Question: I am attempting to add Excel Export functionality to my MVC5/Code-First Entity Framework application via the <URL> library and 'System.Linq.Dynamic'. On my Export 'View' I have filled a 'MultiSelectList' with each of my 'INV_Assets' model properties. These then get passed into my 'ExportController' to designate which fields of the model are to be exported.
I've gotten the Headers to export into Row 1, but I'm still having difficulty getting the data to export. Currently the data for my selected fields all comes across, but each value is exported as a long string into it's own row in Column A. For example, if I select the following fields (Status, ip_address, mac_address, note, owner, cost, po_number, and description) I get the following:
Row1: '[Status][ip_address][mac_address][note][owner][cost][po_number][description]'
Row2: '[{Status=SIGNEDOUT, ip_address=10.10.121.25, mac_address=10.10.134.11, note=, owner=John Smith, cost=35.00, po_number=G348, description=This is a description of the item.}][][][][][][][]'
Does anyone know how to break this up to where the values actually go into the correct column cells instead of as one long giant string?
'''
using System;
using System.Collections.Generic;
using System.Linq;
using System.Web;
using System.Web.Mvc;
using System.Web.UI;
using System.Web.UI.WebControls;
using System.IO;
using InventoryTracker.DAL;
using OfficeOpenXml;
using InventoryTracker.Models;
using System.Linq.Dynamic;
namespace InventoryTracker.Controllers
{
public class ExportController : Controller
{
InventoryTrackerContext _db = new InventoryTrackerContext();
public static List<DynamicColumns> DynamicColumnsCollection = new List<DynamicColumns>();
[HttpPost]
public ActionResult ExportUsingEPPlus(ExportAssetsViewModel model)
{
ExcelPackage package = new ExcelPackage();
var ws = package.Workbook.Worksheets.Add("TestExport");
var exportFields = new List<string>();
foreach (var selectedField in model.SelectedFields)
{
// Adds selected fields to [exportFields] List<string>
exportFields.Add(model.ListOfExportFields.First(s => s.Key == selectedField).Value);
}
IQueryable selectStatement = DynamicSelectionColumns(exportFields);
// Loops to insert column headings into Row 1 of Excel
for (int i = 0; i < exportFields.Count(); i++)
{
ws.Cells[1, i + 1].Value = exportFields[i].ToString();
}
// Insert Data -- Currently all one long string in Column A per record
if (selectStatement.Count() > 0)
{
ws.Cells["A2"].LoadFromCollection(selectStatement.Cast<object>(), true);
}
var memoryStream = new MemoryStream();
package.SaveAs(memoryStream);
string fileName = "Exported-InventoryAssets-" + DateTime.Now + ".xlsx";
string contentType = "application/vnd.openxmlformats-officedocument.spreadsheetml.sheet";
memoryStream.Position = 0;
return File(memoryStream, contentType, fileName);
}
public IQueryable DynamicSelectionColumns(List<string> fieldsForExport)
{
using (var db = new InventoryTrackerContext())
{
string fieldIds = "," + "4,5,3,2,6,17,11,12" + ",";
var taskColum = Enum.GetValues(typeof(EnumTasks)).Cast<EnumTasks>().Where(e => fieldIds.Contains("," + ((int)e).ToString() + ",")).Select(e => e.ToString().Replace("_", ""));
string select = "new ( " + string.Join(", ", fieldsForExport) + ")";
return db.INV_Assets.ToList().Select(t => new DynamicColumns()
{
Id = t.Id,
Manufacturer = Convert.ToString(t.Manufacturer.manufacturer_description),
Type = t.Type.type_description,
Location = t.Location.location_room,
Vendor = t.Vendor.vendor_name,
Status = t.Status.status_description,
ip_address = t.ip_address,
mac_address = t.mac_address,
note = t.note,
owner = t.owner,
//Module = t.Module != null ? t.Module.Name : "",
cost = t.cost,
po_number = t.po_number,
description = t.description,
invoice_number = t.invoice_number,
serial_number = t.serial_number,
asset_tag_number = t.asset_tag_number,
acquired_date = t.acquired_date,
disposed_date = t.disposed_date,
verified_date = t.verified_date,
created_date = t.created_date,
created_by = t.created_by,
modified_date = t.modified_date,
modified_by = t.modified_by
}).ToList().AsQueryable().Select(select);
}
}
}
public class DynamicColumns : INV_Assets
{
public string Model { get; set; }
public string Manufacturer { get; set; }
public string Type { get; set; }
public string Location { get; set; }
public string Vendor { get; set; }
public string Status { get; set; }
public string ip_address { get; set; }
public string mac_address { get; set; }
public string note { get; set; }
public string owner { get; set; }
public decimal cost { get; set; }
public string po_number { get; set; }
public string description { get; set; }
public int invoice_number { get; set; }
public string serial_number { get; set; }
public string asset_tag_number { get; set; }
public DateTime? acquired_date { get; set; }
public DateTime? disposed_date { get; set; }
public DateTime? verified_date { get; set; }
public DateTime created_date { get; set; }
public string created_by { get; set; }
public DateTime? modified_date { get; set; }
public string modified_by { get; set; }
}
public enum EnumTasks
{
Model = 1,
Manufacturer = 2,
Type = 3,
Location = 4,
Vendor = 5,
Status = 6,
ip_address = 7,
mac_address = 8,
note = 9,
owner = 10,
cost = 11,
po_number = 12,
description = 13,
invoice_number = 14,
serial_number = 15,
asset_tag_number = 16,
acquired_date = 17,
disposed_date = 18,
verified_date = 19,
created_date = 20,
created_by = 21,
modified_date = 22,
modified_by = 23
}
}
'''
---
:
Thanks to Joao Silva's suggestion, the fields now come across into their own individual cells within proper selected columns:
:
'''
[HttpPost]
public ActionResult ExportUsingEPPlus(ExportAssetsViewModel model)
{
ExcelPackage package = new ExcelPackage();
var ws = package.Workbook.Worksheets.Add("TestExport");
var exportFields = new List<string>();
foreach (var selectedField in model.SelectedFields)
{
// Adds selected fields to [exportFields] List<string>
exportFields.Add(model.ListOfExportFields.First(s => s.Key == selectedField).Value);
}
{
ws.Cells[1, i + 1].Value = exportFields[i].ToString();
}
var membersToShow = typeof(INV_Assets).GetMembers().Where(p => exportFields.Contains(p.Name)).ToArray();
ws.Cells["A2"].LoadFromCollection(_db.INV_Assets.ToList(), false, TableStyles.None, BindingFlags.Default, membersToShow);
var memoryStream = new MemoryStream();
package.SaveAs(memoryStream);
string fileName = "Exported-InventoryAssets-" + DateTime.Now + ".xlsx";
string contentType = "application/vnd.openxmlformats-officedocument.spreadsheetml.sheet";
memoryStream.Position = 0;
return File(memoryStream, contentType, fileName);
}
'''
:

The only issue I still have is the 'ForeignKey' fields within my model. For example, '[Status]' is defined in my 'INV_Assets' Model as:
'''
[Required]
public int Status_Id { get; set; }
[ForeignKey("Status_Id")]
public virtual INV_Statuses Status { get; set; }
'''
When the current export executes though, instead of getting say 'AVAILABLE'/'RECYCLED', the '[Status]' column in excel contains 'InventoryTracker.Models.INV_Statuses' in every cell for each record exported.
Can anyone offer insight into how to get not only the direct 'INV_Assets' fields exported, but the 'ForeignKey' values for 'Model, Location, Status, Vendor, Manufacturer, and Type' also into Excel?
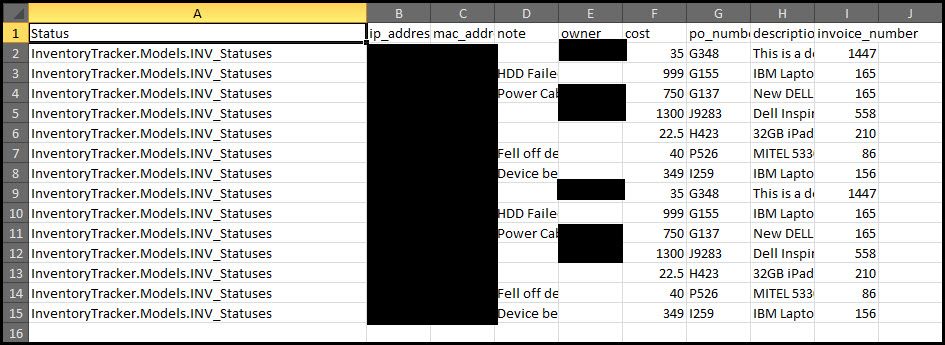
Answer: <URL>
Added a 'ToString()' override on each of my desired Models to ensure the value came through instead of just the object type:
'''
public class INV_Models
{
public override string ToString()
{
return this.model_description;
}
}
public class INV_Manufacturers
{
public override string ToString()
{
return this.manufacturer_description;
}
}
public class INV_Locations
{
public override string ToString()
{
return this.location_dept + "|" + this.location_room;
}
}
public class INV_Vendors
{
public override string ToString()
{
return this.vendor_name;
}
}
public class INV_Types
{
public override string ToString()
{
return this.type_description;
}
}
public class INV_Statuses
{
public override string ToString()
{
return this.status_description;
}
}
'''
:
'''
[HttpPost]
public ActionResult ExportUsingEPPlus(ExportAssetsViewModel model)
{
ExcelPackage package = new ExcelPackage();
var ws = package.Workbook.Worksheets.Add("TestExport");
var exportFields = new List<string>();
foreach (var selectedField in model.SelectedFields)
{
// Adds selected fields to [exportFields] List<string>
exportFields.Add(model.ListOfExportFields.First(s => s.Key == selectedField).Value);
}
// Loops to insert column headings into Row 1 of Excel
for (int i = 0; i < exportFields.Count(); i++)
{
ws.Cells[1, i + 1].Value = exportFields[i].ToString();
}
var membersToShow = typeof(INV_Assets).GetMembers().Where(p => exportFields.Contains(p.Name)).ToArray();
ws.Cells["A2"].LoadFromCollection(_db.INV_Assets.ToList(), false, TableStyles.None, BindingFlags.Default, membersToShow);
var membersToShow = typeof(INV_Assets).GetMembers().Where(p => exportFields.Contains(p.Name)).ToArray();
var memoryStream = new MemoryStream();
package.SaveAs(memoryStream);
string fileName = "Exported-InventoryAssets-" + DateTime.Now + ".xlsx";
string contentType = "application/vnd.openxmlformats-officedocument.spreadsheetml.sheet";
memoryStream.Position = 0;
return File(memoryStream, contentType, fileName);
}
'''
And the output Excel file: